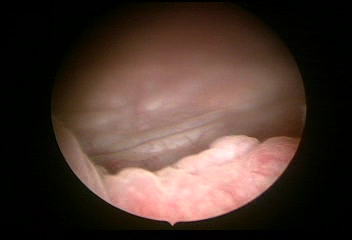
Modality: WLC
Class: Normal mucosa
Bladder cancer association: No